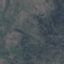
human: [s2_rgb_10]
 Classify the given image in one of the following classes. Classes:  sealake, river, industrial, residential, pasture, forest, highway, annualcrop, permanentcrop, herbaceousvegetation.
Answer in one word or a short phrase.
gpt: HerbaceousVegetation